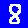
Digit: 8